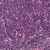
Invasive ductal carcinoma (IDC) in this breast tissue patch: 1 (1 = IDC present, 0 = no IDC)